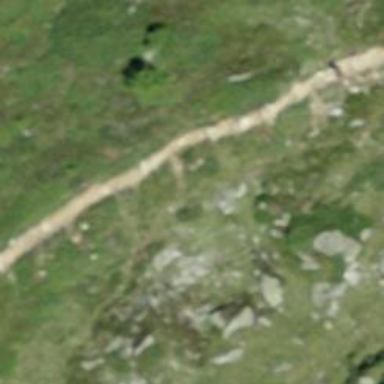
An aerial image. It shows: Rocky path.